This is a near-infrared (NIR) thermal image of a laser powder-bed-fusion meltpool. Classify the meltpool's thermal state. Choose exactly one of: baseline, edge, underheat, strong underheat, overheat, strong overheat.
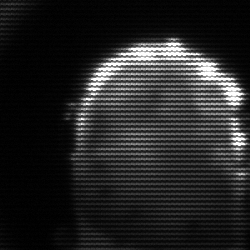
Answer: baseline